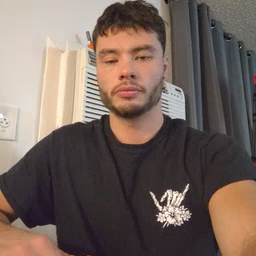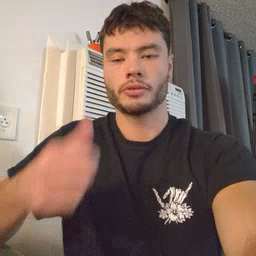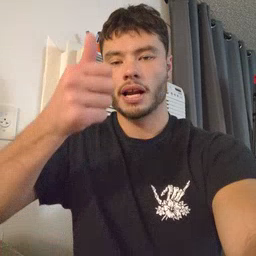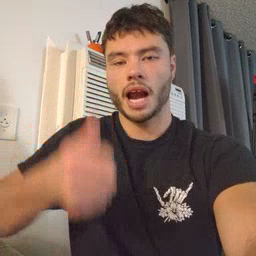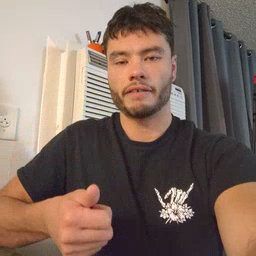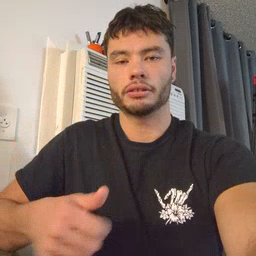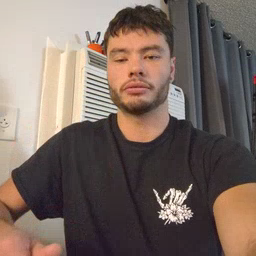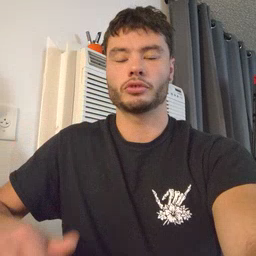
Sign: every